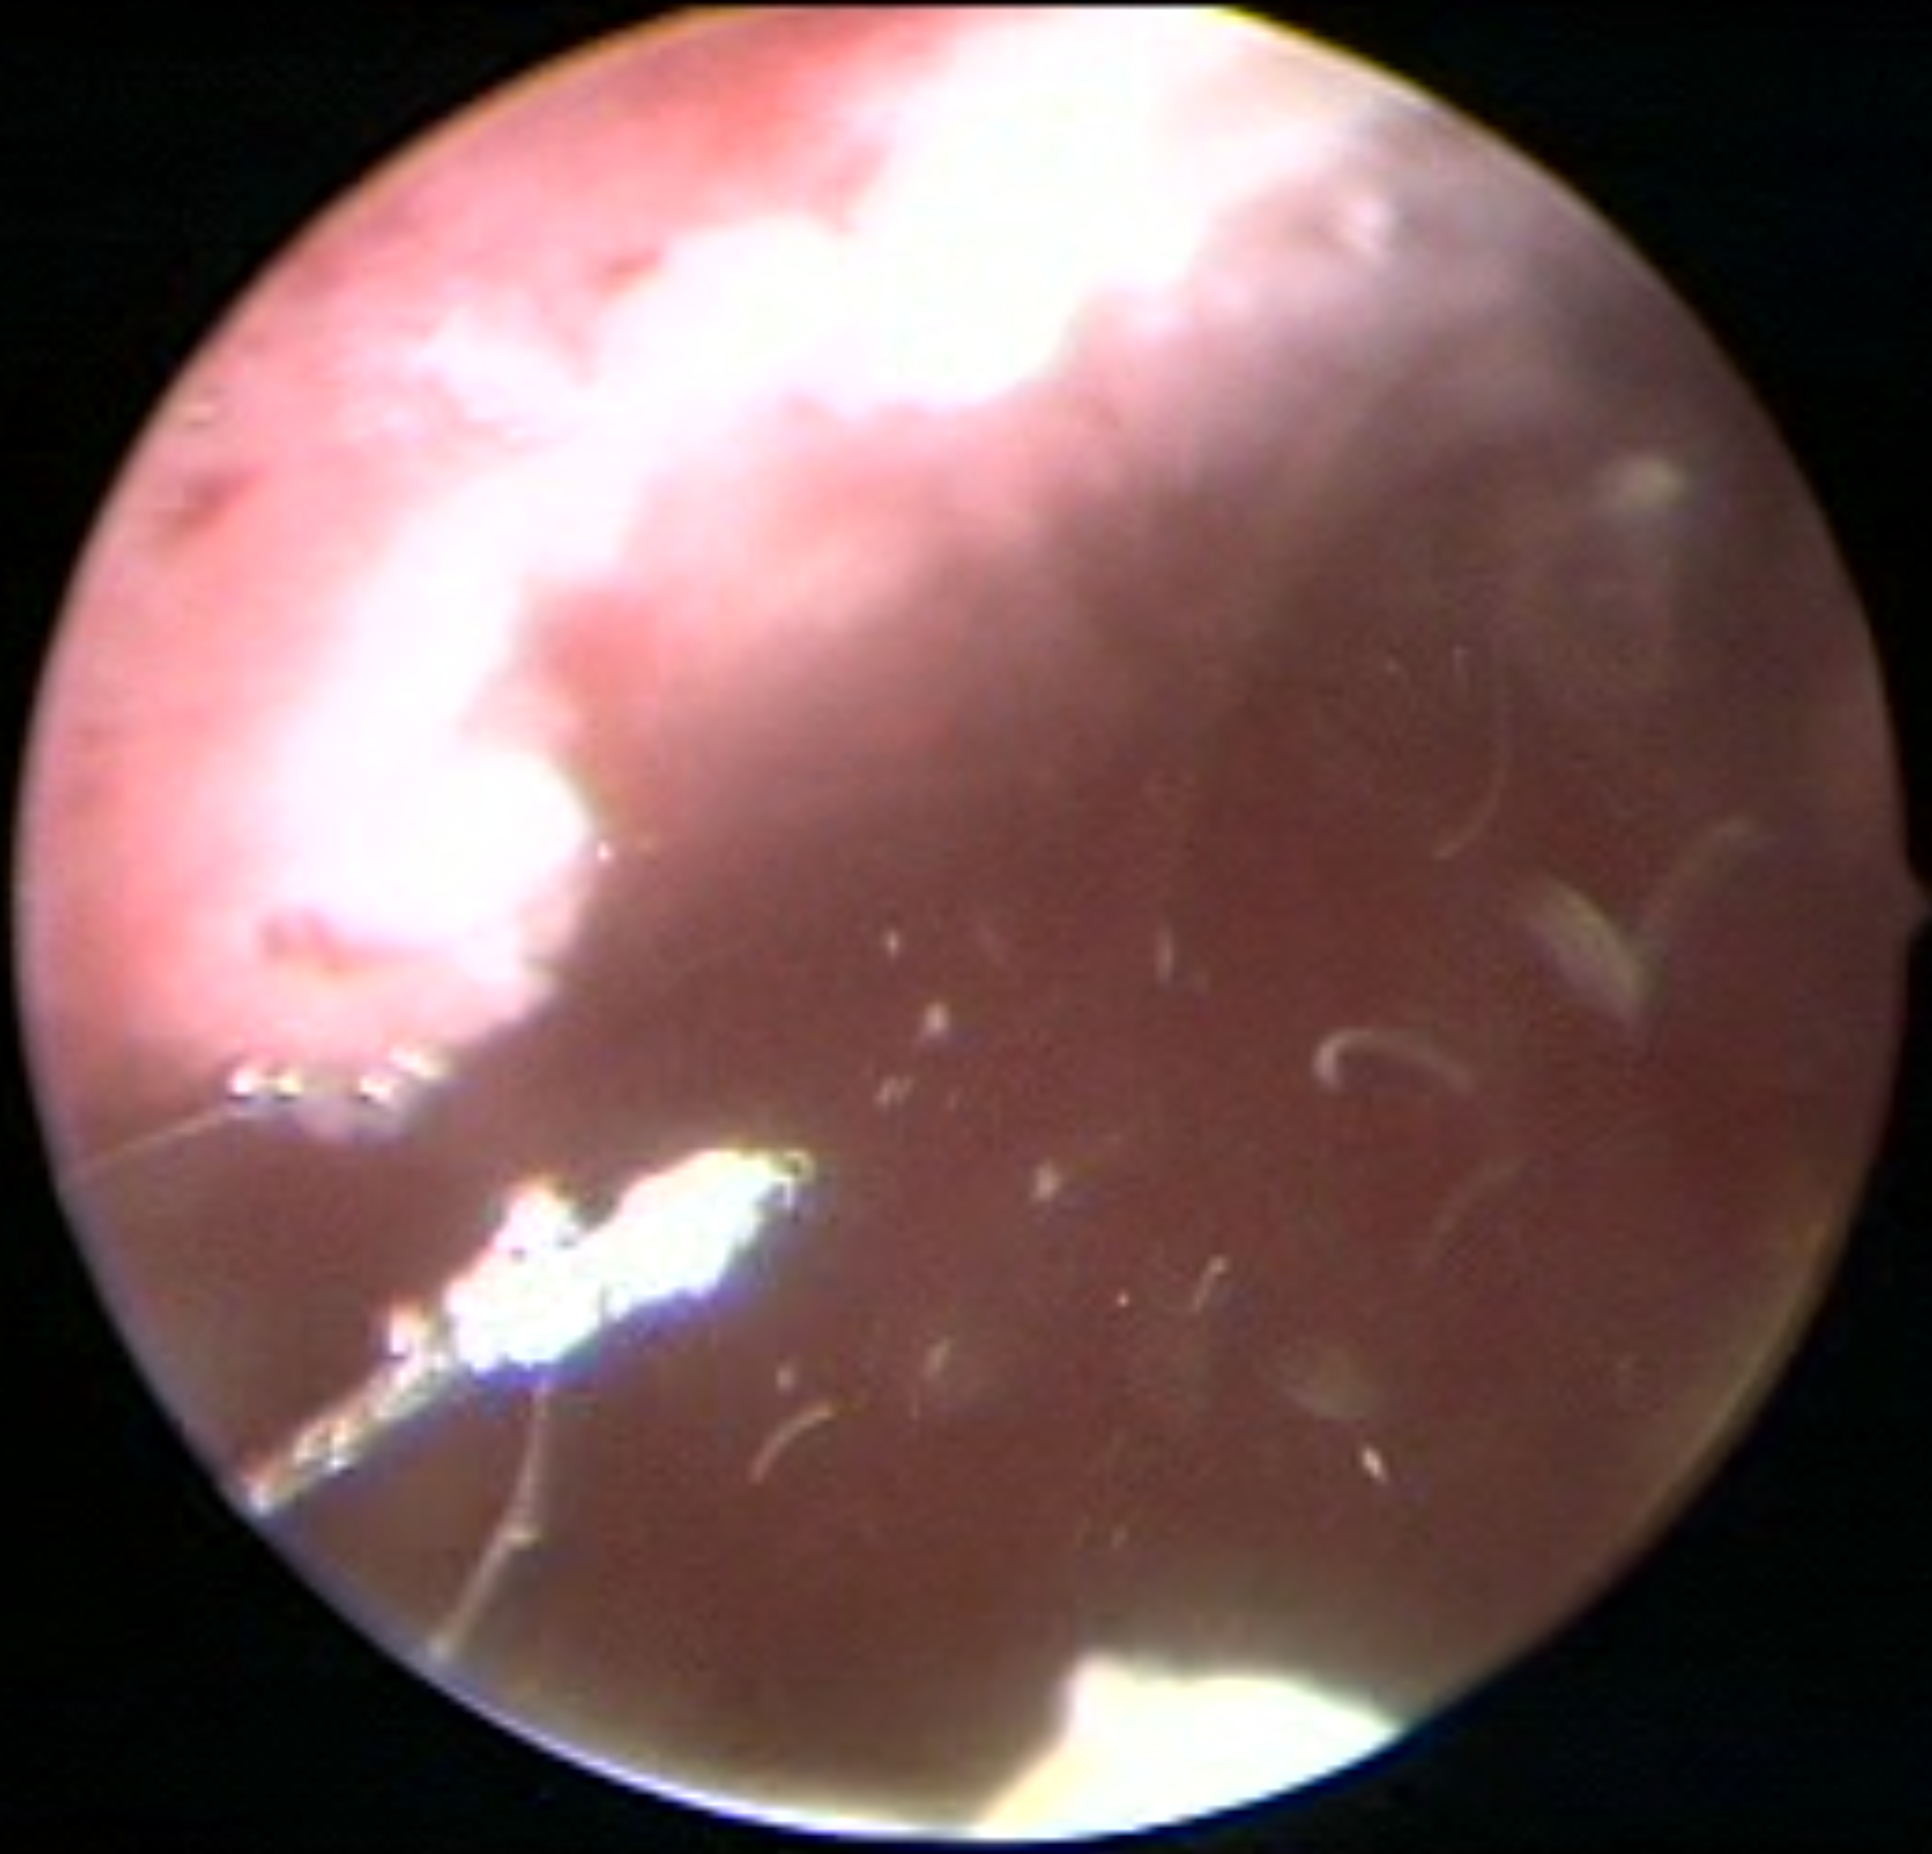
Modality: WLC
Class: Malignant
Subclass: HighGradePapillary
Lesion: L3
Stage: T1
Morphology: Papillary
Bladder cancer association: Yes